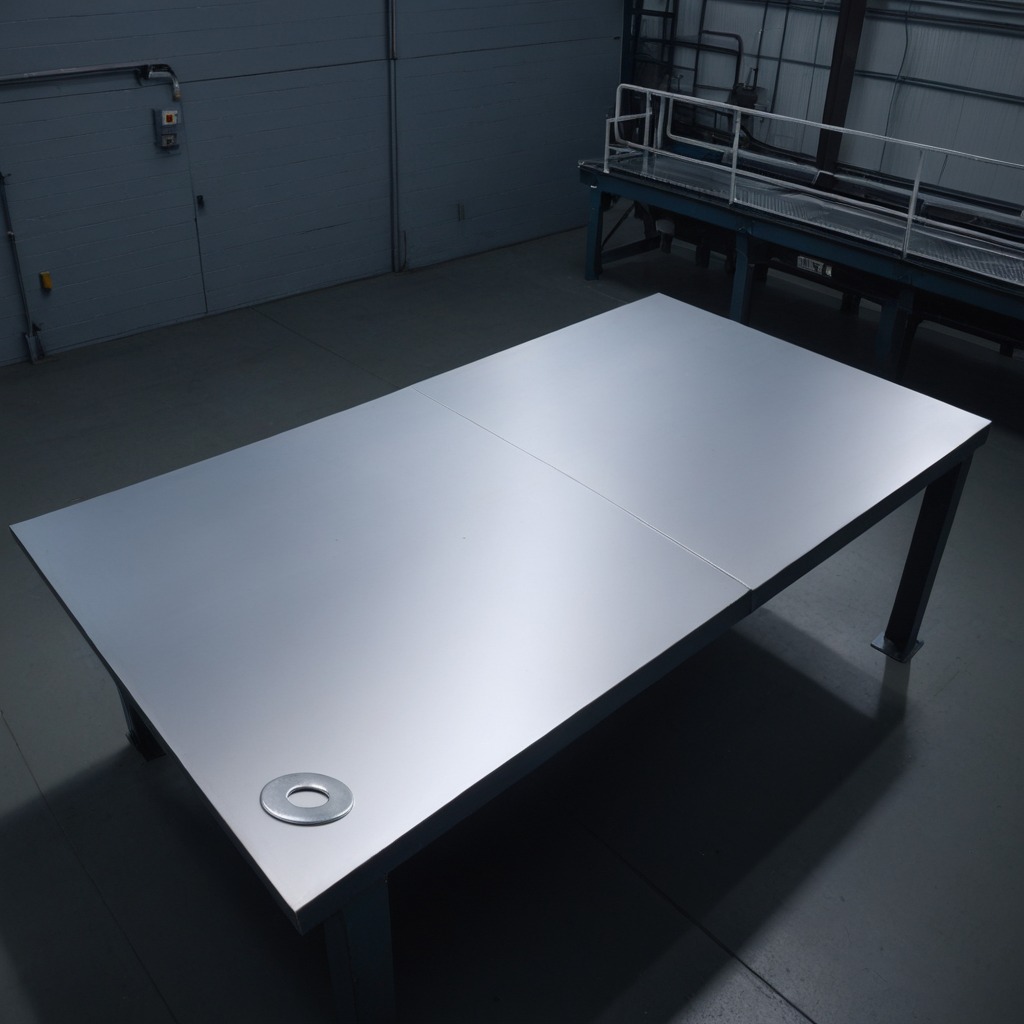
A flat metal washer is lying on a clean empty table in a basement in the evening soft directional lighting on the tabletop realistic grain studio-quality clarity centered framing